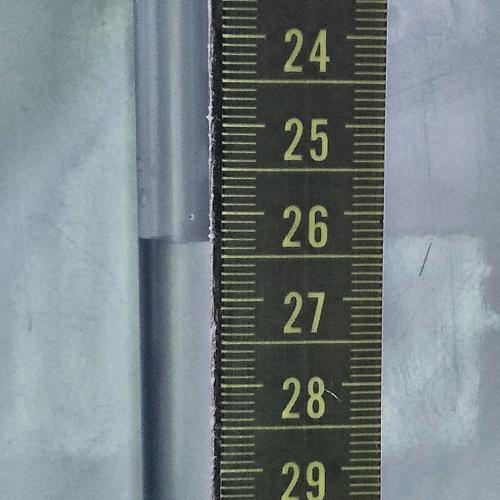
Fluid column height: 26.3 cm